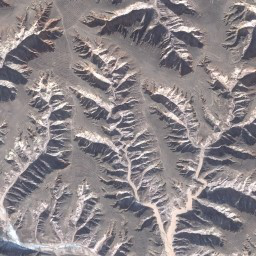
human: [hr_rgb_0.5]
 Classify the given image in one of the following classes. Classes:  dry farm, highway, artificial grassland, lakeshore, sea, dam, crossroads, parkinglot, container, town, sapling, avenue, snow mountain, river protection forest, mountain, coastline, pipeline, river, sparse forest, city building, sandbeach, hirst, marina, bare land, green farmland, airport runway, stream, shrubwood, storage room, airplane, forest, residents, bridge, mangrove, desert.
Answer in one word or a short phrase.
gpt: mountain